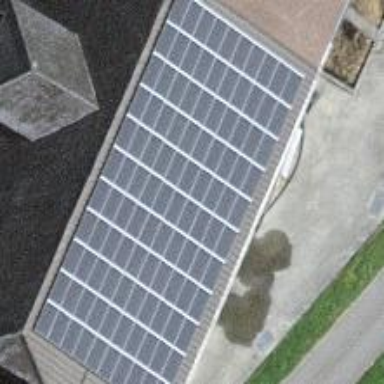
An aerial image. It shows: Solar power generator utilizing photovoltaic technology with solar photovoltaic panels.